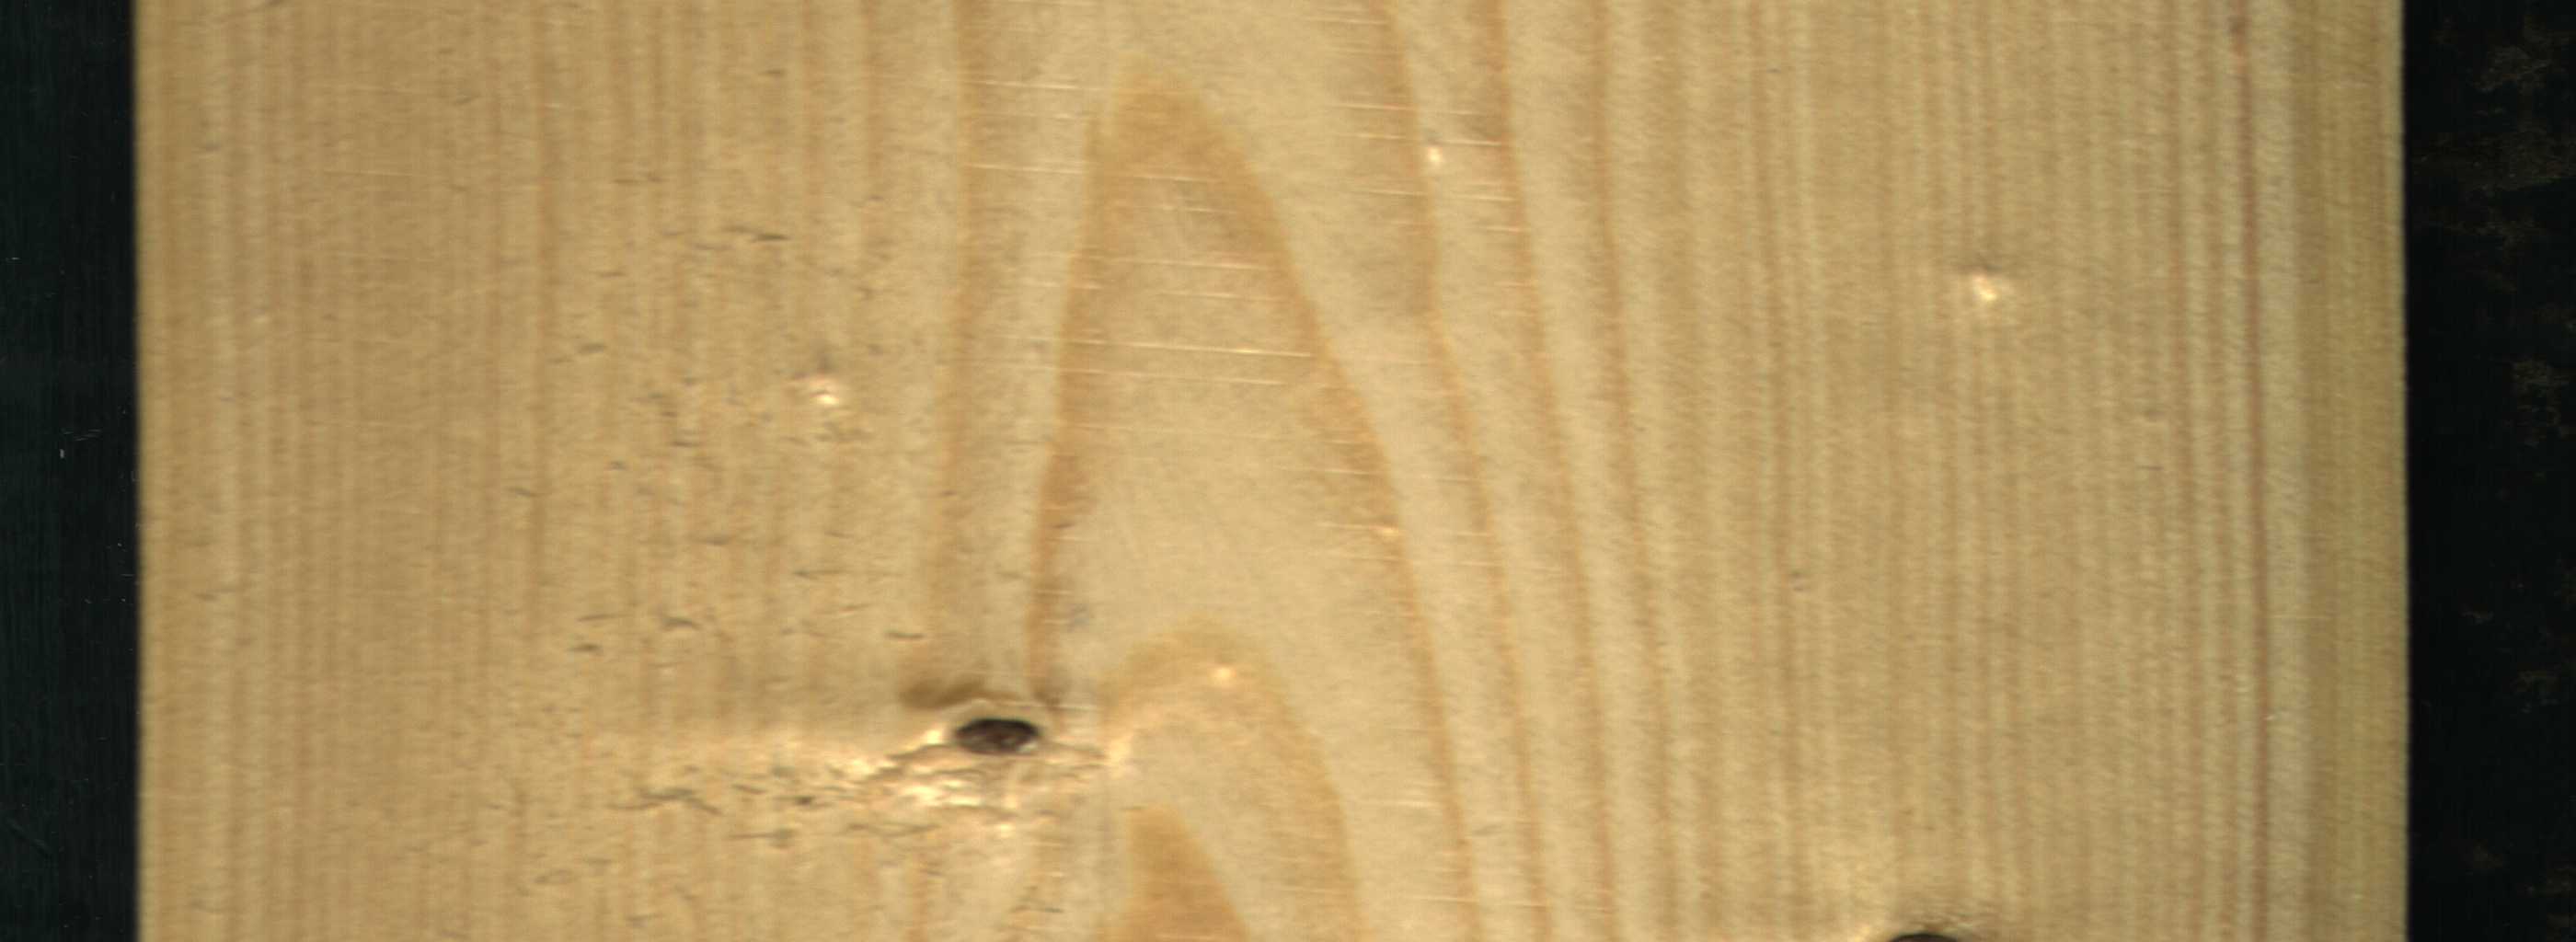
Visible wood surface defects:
Dead_Knot
Dead_Knot